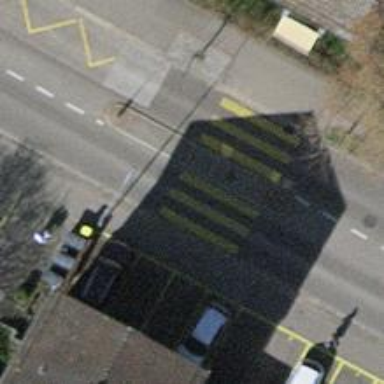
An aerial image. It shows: Marked pedestrian crossing with zebra designation and central island.